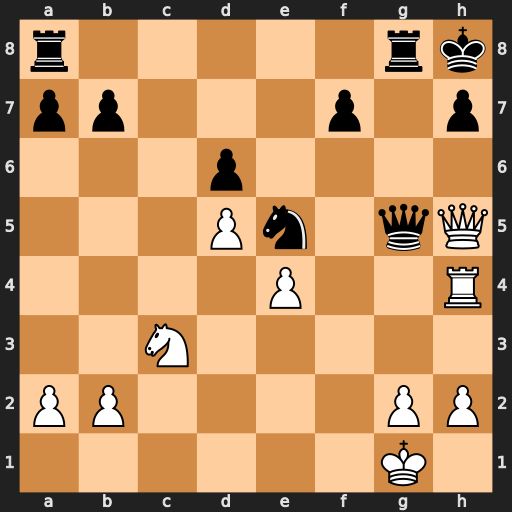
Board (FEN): r5rk/pp3p1p/3p4/3Pn1qQ/4P2R/2N5/PP4PP/6K1
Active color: w
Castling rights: -
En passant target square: -
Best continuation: Qxh7#